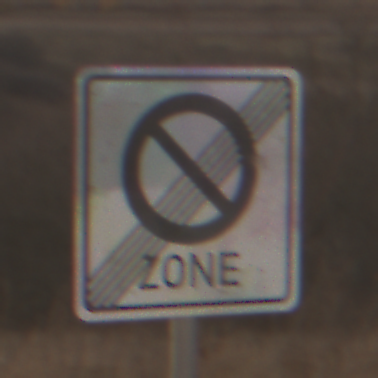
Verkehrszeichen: EndeEingeschraenktesHalteverbotZone
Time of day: SunriseSunset
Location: Outdoor (Nature)
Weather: PartlyCloudy
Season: NotSpecified
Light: Natural